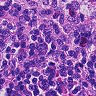
Metastatic tissue present: no